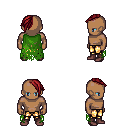
a pixel art fantasy rpg character, male body template, human, dark skin, green tattered cape, gold greaves, brunette long mohawk hairstyle, maroon shoes, four views (front, back, left, right), 2x2 character sprite sheet, small pixel art, hard edges, no anti-aliasing